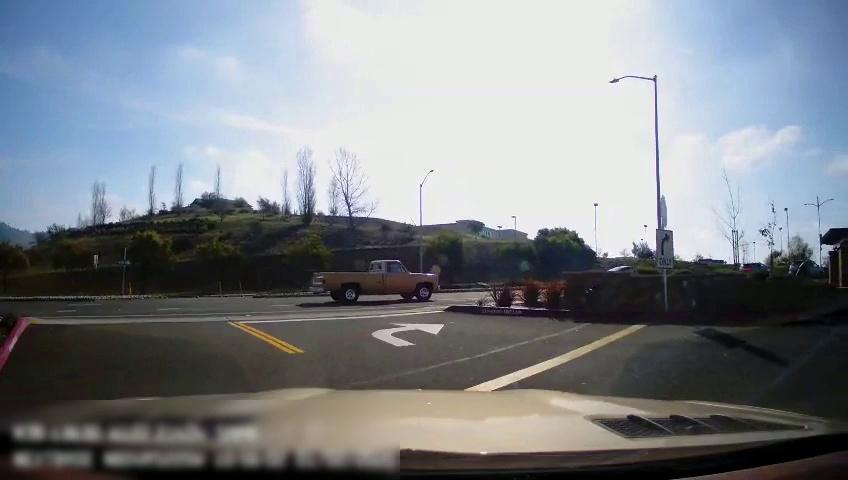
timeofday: Day
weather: Sunny
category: Drivable Space
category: Vehicles | Car
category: Vehicles | Truck
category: Traffic | Signs
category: Traffic | Signs